Question: I integrated Google's AdMob SDK into a working iPhone app. I'm getting 12 errors that all start with 'Apple Mach-O Linker (Id) Error'. The text of the error messages typically refer to a low level objective C object called from a google library. For example:
I thought I might not be linking a necessary framework but that all seems to be in order. I followed the instructions at <URL> and my linked libraries tab looks like this:

Unless I'm mistaken, it includes the frameworks that AdMob needs. Any suggestions much appreciated.
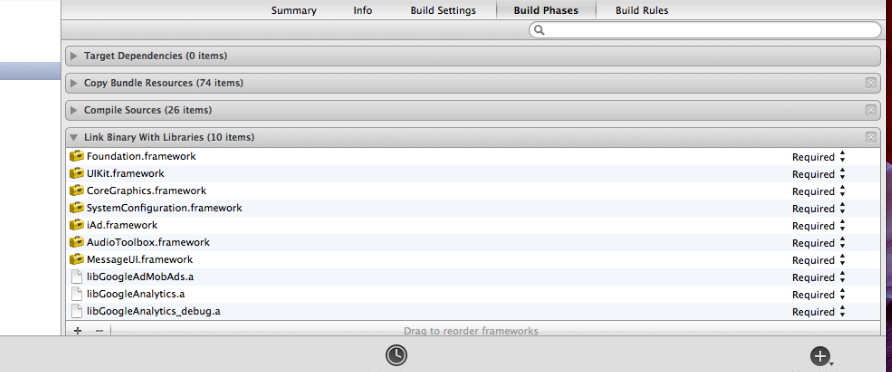
Answer: You probably just included the "add-ons" folder wholesale. Unfortunately that folder also includes the Google Analytics example project and binary. If you're not using analytics from there, I would remove the entire "GoogleAnalyticsiOS_2.0beta2" folder.